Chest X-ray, PA view. Patient: 30 years old, sex M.
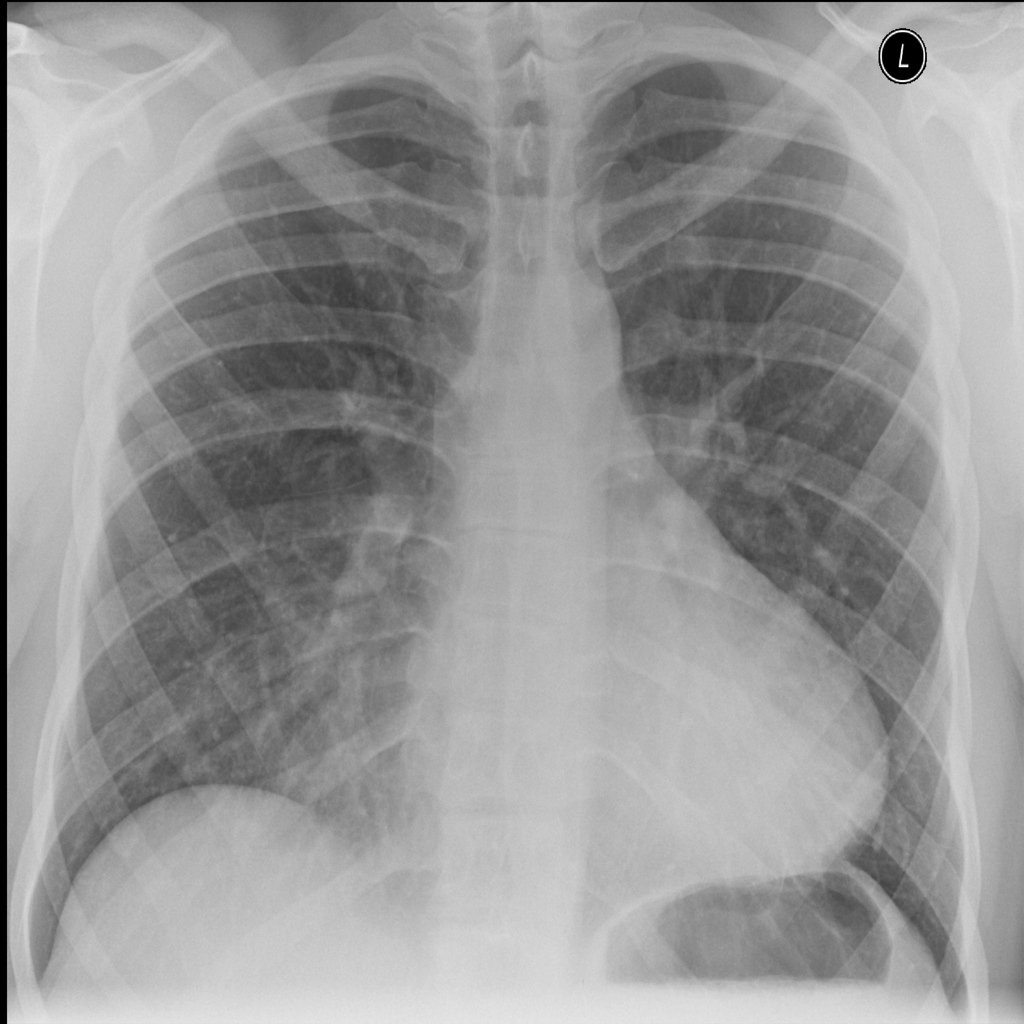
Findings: Infiltration